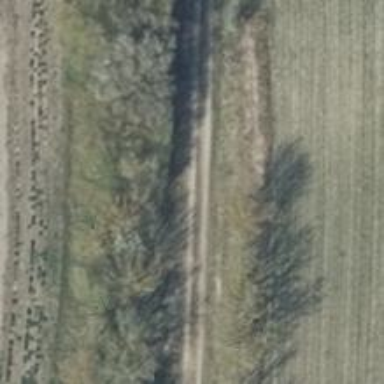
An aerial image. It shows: Row of deciduous broadleaved trees.